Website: bh-photo
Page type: address-validator
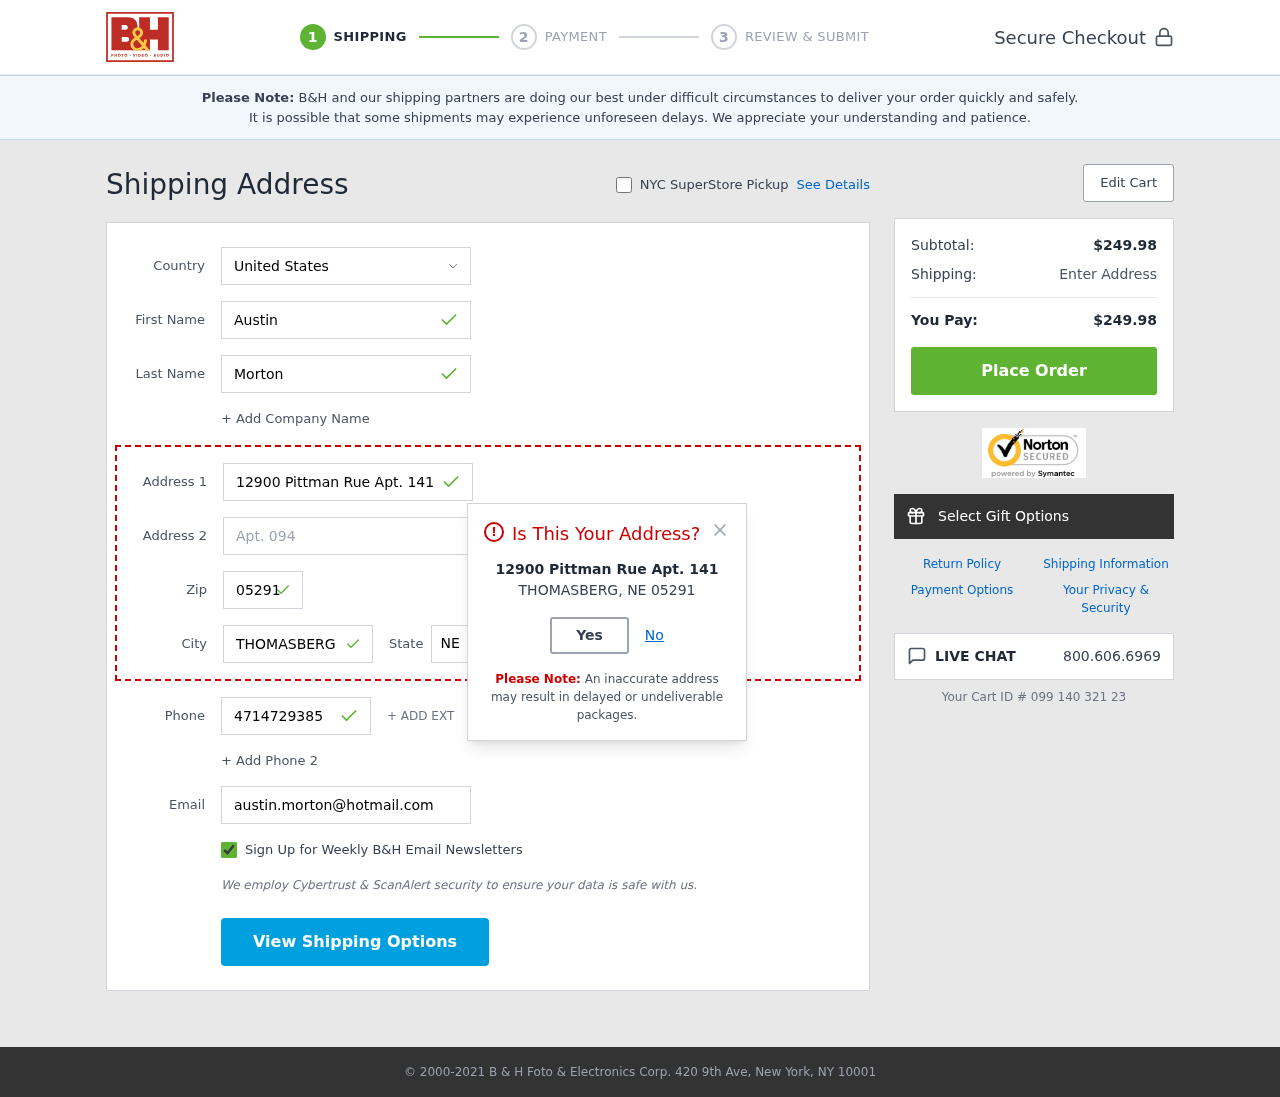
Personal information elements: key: PII_CITY
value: Thomasberg
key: PII_COUNTRY
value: United States
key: PII_EMAIL
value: austin.morton@hotmail.com
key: PII_FIRSTNAME
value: Austin
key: PII_LASTNAME
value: Morton
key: PII_PHONE
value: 4714729385
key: PII_POSTCODE
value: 05291
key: PII_STATE_ABBR
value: NE
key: PII_STREET
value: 12900 Pittman Rue Apt. 141
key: PII_STREET2
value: Apt. 094
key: PII_CITY_MODAL
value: THOMASBERG
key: PII_POSTCODE_FULL
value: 05291
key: PII_POSTCODE_NUMERIC
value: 5291
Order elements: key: ORDER_SUBTOTAL
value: $249.98
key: ORDER_TOTAL
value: $249.98
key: ORDER_ID
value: Your Cart ID # 099 140 321 23